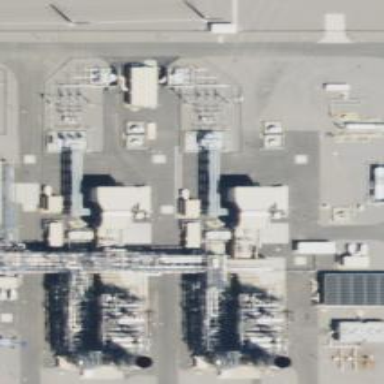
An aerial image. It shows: Gas turbine power generator.